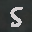
Label: 5